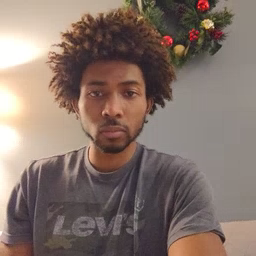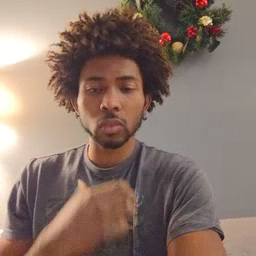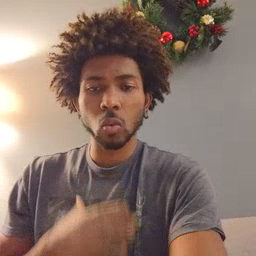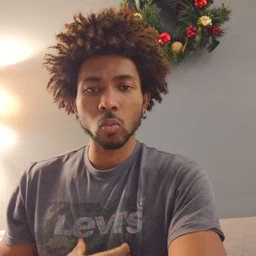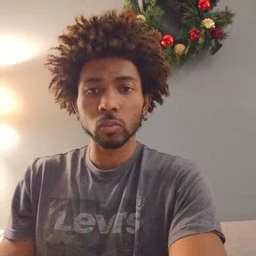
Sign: hungry